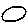
Label: circle